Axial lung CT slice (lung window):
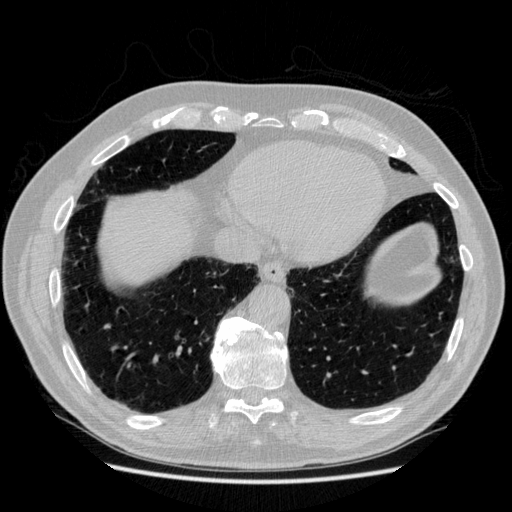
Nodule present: no